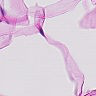
Metastatic tissue present: no